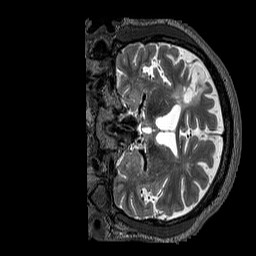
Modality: T2w
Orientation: coronal
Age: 53
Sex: male
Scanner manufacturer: siemens
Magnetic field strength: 3 T
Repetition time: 3.2 s
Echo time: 0.567 s